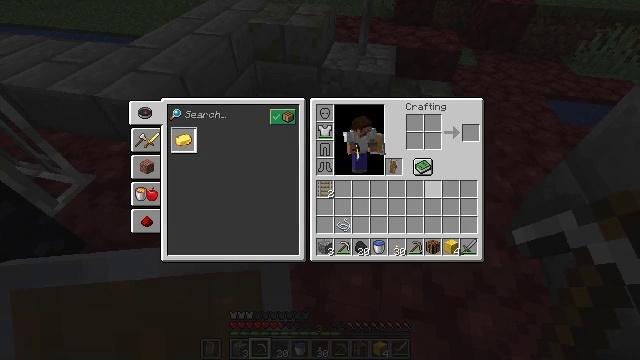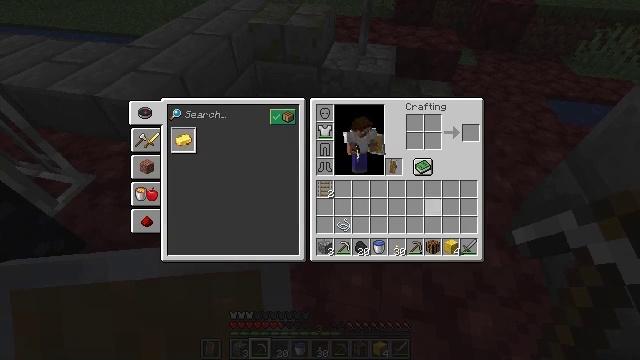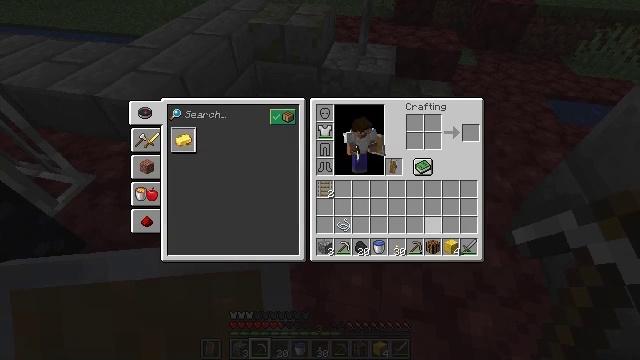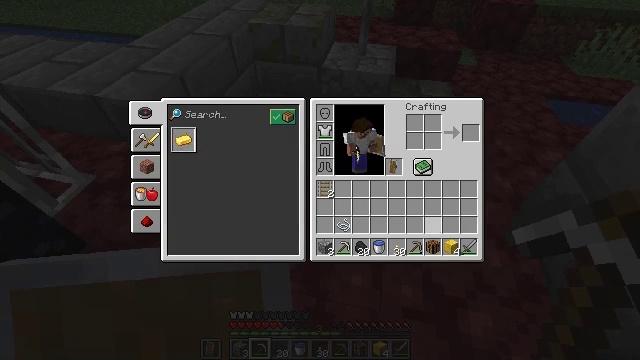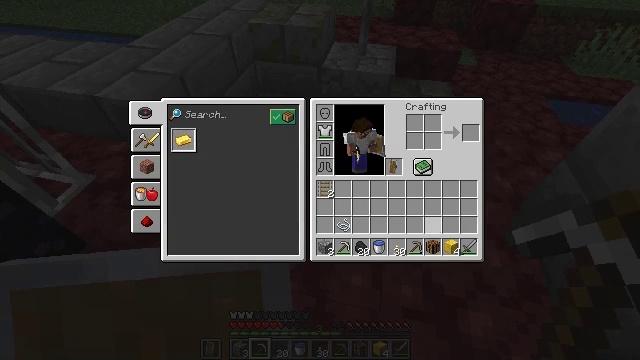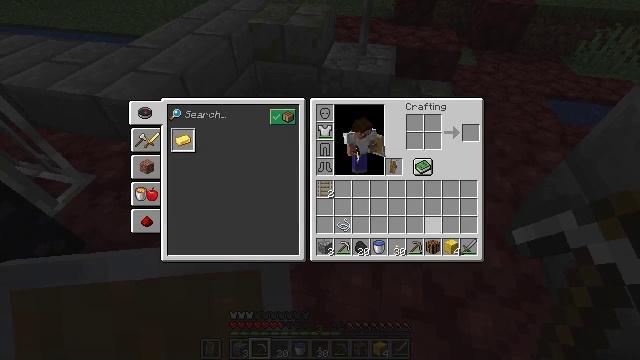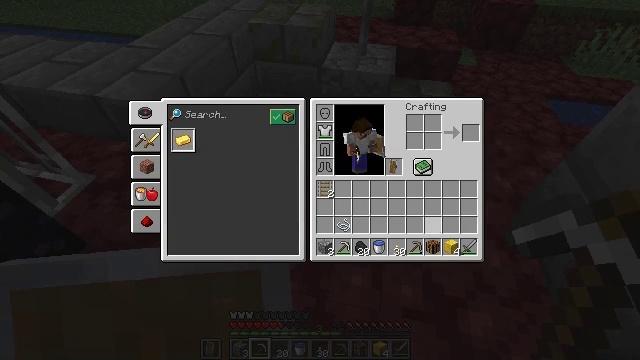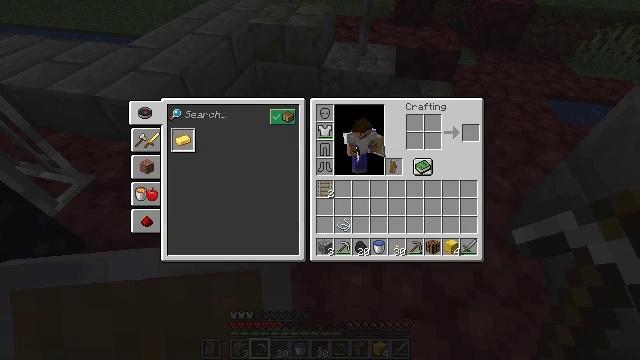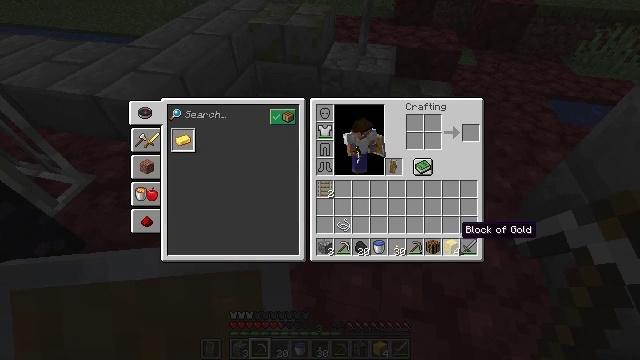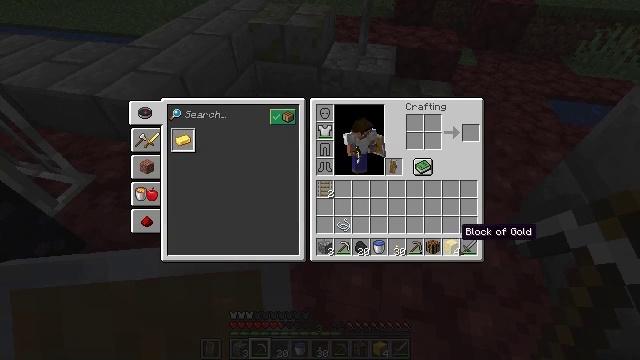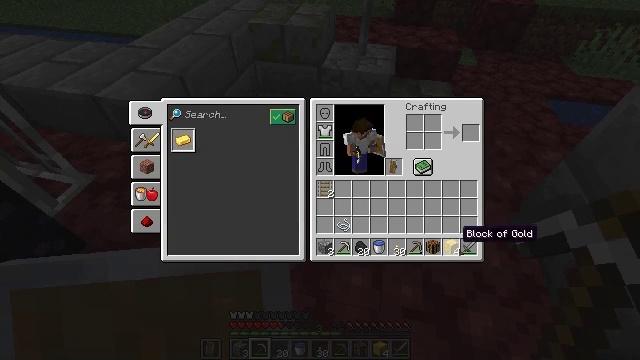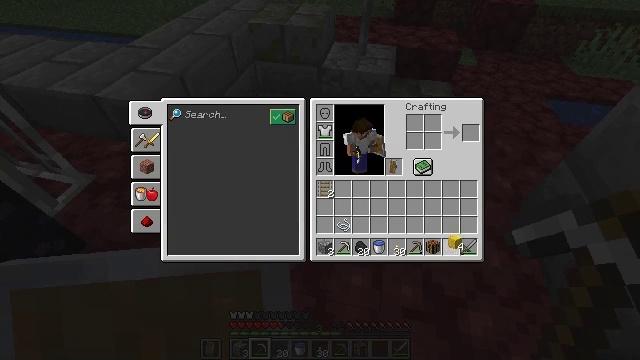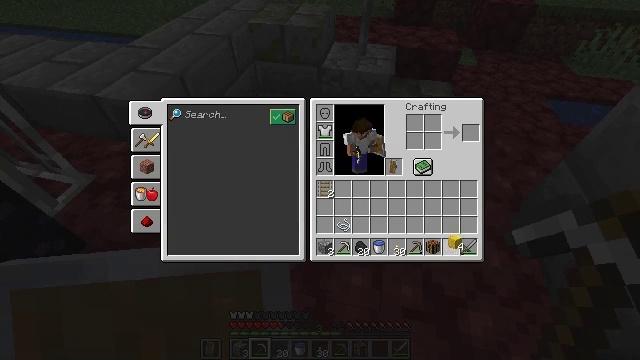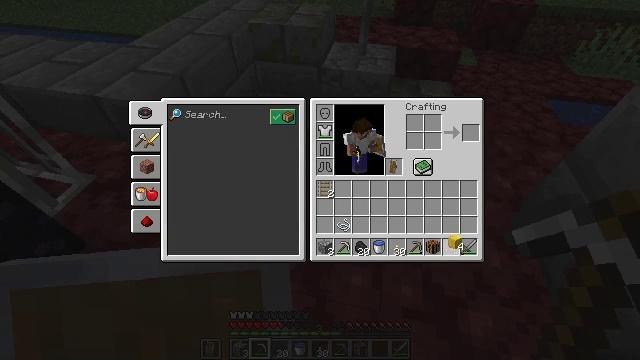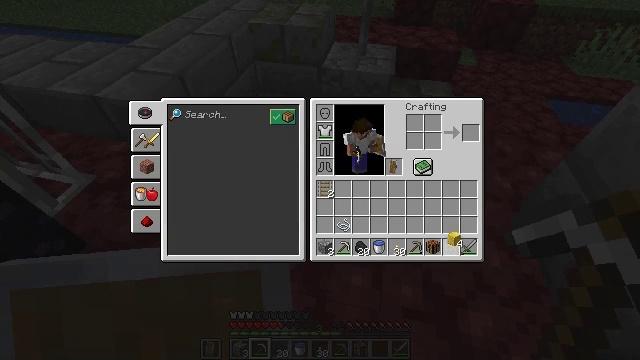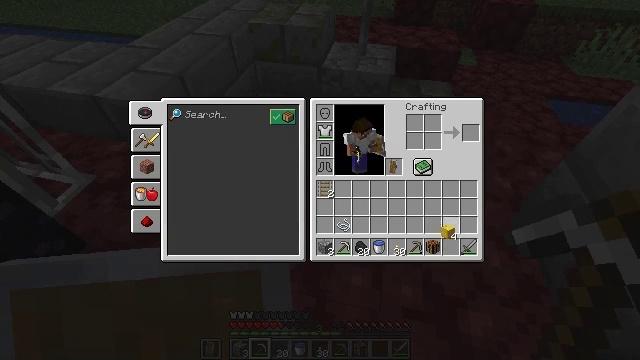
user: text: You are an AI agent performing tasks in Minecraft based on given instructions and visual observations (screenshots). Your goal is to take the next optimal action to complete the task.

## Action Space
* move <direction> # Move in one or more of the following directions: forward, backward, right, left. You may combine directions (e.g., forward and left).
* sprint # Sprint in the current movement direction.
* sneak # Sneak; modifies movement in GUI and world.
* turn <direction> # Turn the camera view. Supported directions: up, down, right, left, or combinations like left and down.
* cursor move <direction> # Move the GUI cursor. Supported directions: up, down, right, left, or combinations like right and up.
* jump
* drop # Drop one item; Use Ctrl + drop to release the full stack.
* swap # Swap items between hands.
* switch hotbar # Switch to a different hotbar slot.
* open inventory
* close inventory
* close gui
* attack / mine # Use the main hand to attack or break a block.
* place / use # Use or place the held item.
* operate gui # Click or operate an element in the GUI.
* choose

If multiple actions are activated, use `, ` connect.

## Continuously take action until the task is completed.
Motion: motion action
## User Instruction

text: Open the furnace and craft a gold ingot.
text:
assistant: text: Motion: turn down
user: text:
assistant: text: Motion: turn down
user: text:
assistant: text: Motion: no_op
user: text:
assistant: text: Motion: no_op
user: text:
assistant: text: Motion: no_op
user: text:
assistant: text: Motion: no_op
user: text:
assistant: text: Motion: turn right
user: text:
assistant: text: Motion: no_op
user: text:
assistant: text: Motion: no_op
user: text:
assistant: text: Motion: no_op
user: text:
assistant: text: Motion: attack / mine
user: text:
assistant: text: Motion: attack / mine
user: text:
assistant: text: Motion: attack / mine
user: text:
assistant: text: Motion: attack / mine
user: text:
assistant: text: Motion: turn up
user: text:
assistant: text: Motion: turn up
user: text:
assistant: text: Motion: turn left and up
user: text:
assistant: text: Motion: turn up
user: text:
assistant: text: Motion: no_op
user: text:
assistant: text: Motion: turn up
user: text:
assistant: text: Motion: turn up
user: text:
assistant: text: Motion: turn up
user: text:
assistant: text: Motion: no_op
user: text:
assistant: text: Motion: no_op
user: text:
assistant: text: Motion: no_op
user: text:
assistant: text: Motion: attack / mine
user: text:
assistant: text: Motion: attack / mine
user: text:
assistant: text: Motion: attack / mine
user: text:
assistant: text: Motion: no_op
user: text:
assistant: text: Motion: no_op